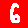
Digit: 6